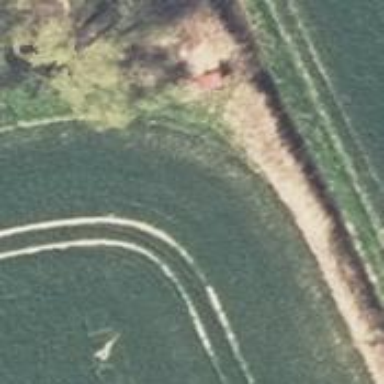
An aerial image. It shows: Hunting stand.